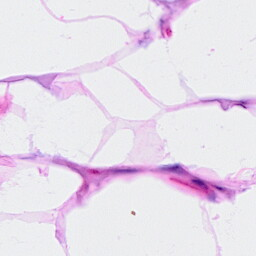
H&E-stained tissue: Breast